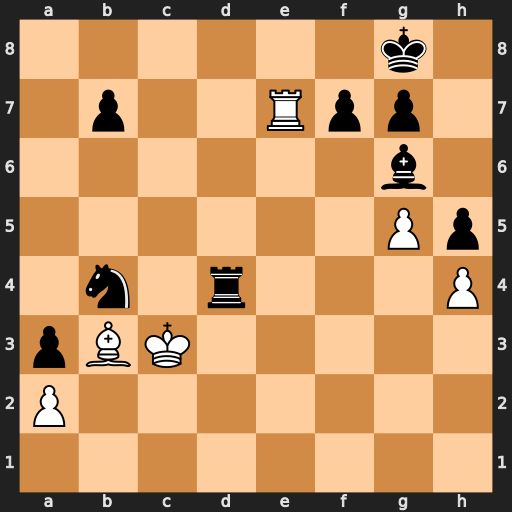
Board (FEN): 6k1/1p2Rpp1/6b1/6Pp/1n1r3P/pBK5/P7/8
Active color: w
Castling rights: -
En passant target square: -
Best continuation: Re8+ Kh7 Kxd4